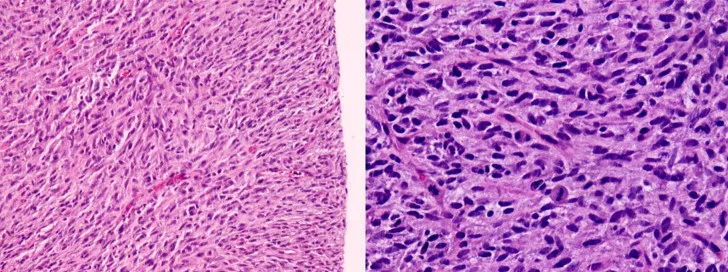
Pathology (microscopic examination shows spindle-shaped tumor cells with eosinophilic cytoplasm and frequent mitotic figures).
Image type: pathology (h&e)